五年级 · 立体几何学
李老师在商场买了一个礼品盒, 礼品盒是一个长 4 分米、宽 2.5 分米、高 3 分米的长方体。售货员为他用彩带把礼品盒扎起来, 打结处彩带长 2 分米, 彩带的长度是多少?

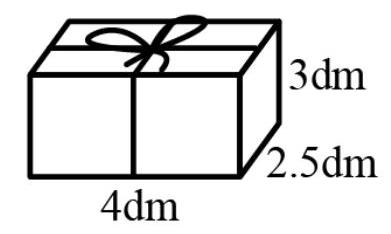
答案: 解27 分米

【分析】根据长方体的特征, 12 条棱分为 3 组, 每组 4 条棱的长度相等, 由图形可知, 所需彩带的长度等于两条长 + 两条宽 +4 条高 + 打结用的 2 分米, 代入数据即可求出得解。

【详解】 $4 \times 2+2.5 \times 2+3 \times 4+2$

$=8+5+12+2$

$=27$ (分米)

答: 彩带的长度是 27 分米。

【点睛】此题考查的目的是理解掌握长方体的特征, 关键是弄清如何捆扎的, 确定是求哪几条棱的长度和。